Question: Problem 31
> In England the currency is made up of pound, PS, and pence, p, and
there are eight coins in general circulation: 1p, 2p, 5p, 10p, 20p,
50p, PS1 (100p) and PS2 (200p). It is possible to make PS2 in the
following way: 1xPS1 + 1x50p + 2x20p + 1x5p + 1x2p + 3x1p How many
different ways can PS2 be made using any number of coins?
'''
static int[] nums = {200,100,50,20,10,5,2,1};
static int size = nums.length;
static HashMap<Integer,Integer> pivots = new HashMap<>();
public static int checkSum(HashMap<Integer,Integer> pivots){
int target = 200;
int sum = 0;
for(Integer key: pivots.keySet()){
int pivot = pivots.get(key);
sum += nums[pivot];
if(sum > target) return 1;
}
if(sum < target) return -1;
return 0;
}
public static void shift(HashMap<Integer,Integer> pivots, int pivot_node){
if(pivots.size() + nums[pivots.get(1)] == 201 && pivots.get(1) != 0){
int p_1_value = pivots.get(1); //this part checks whether the current node(which is the first node)
//has reached children of all 1.
//Which means it's time to shift the root node.
pivots.clear();
pivots.put(1 , p_1_value);
shift(pivots, 1);
return;
}
if(pivots.get(pivot_node) != size - 1) {
pivots.put(pivot_node, pivots.get(pivot_node) + 1);
}
else{
shift(pivots , pivot_node - 1);
}
}
public static void branch(HashMap<Integer,Integer> pivots){
pivots.put(pivots.size() + 1, pivots.get(pivots.size()));
}
public static int search(){
int bool = checkSum(pivots);
int n = 0;
int count = 0;
while(n < 25) {
count++;
if (bool == 0) {
n++; // if the sum is equal to 200, we shift the last
//pivot to the next lower number.
shift(pivots, pivots.size());
}else if (bool == -1) {
branch(pivots); //if the sum is less than 200, we make a new pivot with value of the last pivot.
}else if (bool == 1) {
shift(pivots, pivots.size()); //if the sum is greater than 200,
//we shift to the last pivot to the next lower number.
}
bool = checkSum(pivots);
}
return n;
}
public static void main(String[] args){
pivots.put(1,0);
int n = search();
System.out.print("
------------
"+ "n: " + n);
}
'''
This is an algorithm that searches for combinations of a set that add up to a target. It's kind of like a depth first tree search without using a tree. Each pivot represents node on the "tree". The shift() method changes the value of the node to the next lower value. The branch() method creates a new node with the same value of the last node. The checkSum() method checks whether the sum of the pivots are <,= or > the target, 200.
The correct answer for the number of ways is supposed to be around 73000. But my algorithm only returns about 300 ways.
I have no idea why this happens because my algorithm should reach every single possible combination that equals 200.
This is a visualization of how my algorithm works:

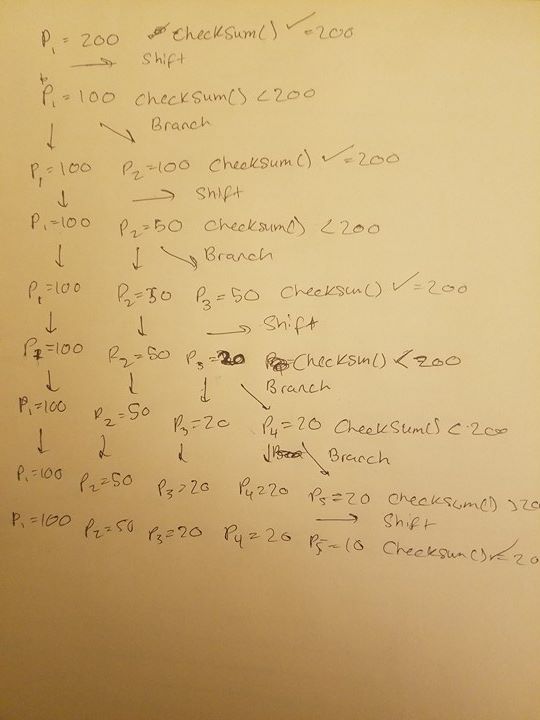
Answer: Your search algorithm doesn't find all possible combinations of coins that make up PS2 because you are only shifting the "last pivot" to the next lower number, when you should be considering the items before that last one too.
Your algorithm will find this combination:
but not this:
The second combination does not have the value 50 in it, but your algorithm breaks down the coin values backwards to forwards only -i.e. it will never break down 50 until all the following "pivots" are 1. You can easily see that if you print your 'HashMap<Integer,Integer> pivots' every time the counter n is incremented.
You could try to fix your code by amending it to 'shift()' using not only the last pivot but all the distinct previous pivots too. However, doing so you will create a lot of duplicates, so you'll need to keep a list of the distinct found combinations.
Another way to solve problem 31 is by using Dynamic Programming. Dynamic programming is best when it comes to problems that can be broken down in smaller bits. For example the solution of the same problem but where
'target = 2' can be used to solve the problem where 'target = 5', which can be used to solve the problem where 'target = 10' and so on.
Good luck!